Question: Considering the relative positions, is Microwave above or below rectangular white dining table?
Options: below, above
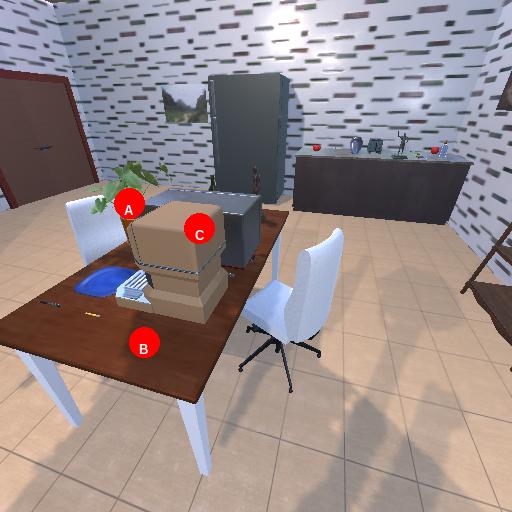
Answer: below